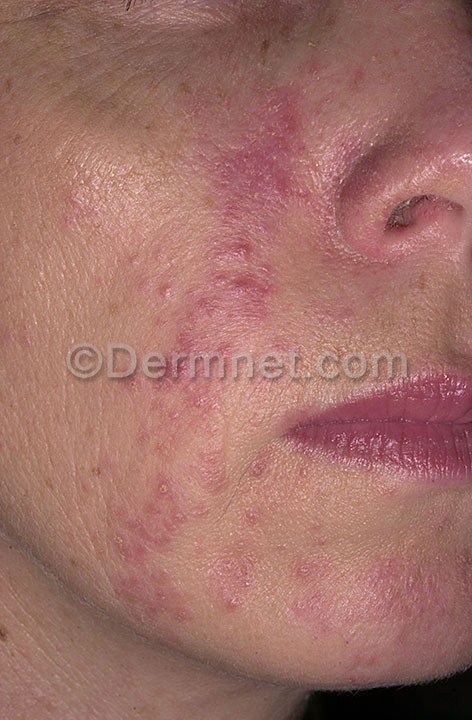
Disease: Acne and Rosacea Photos